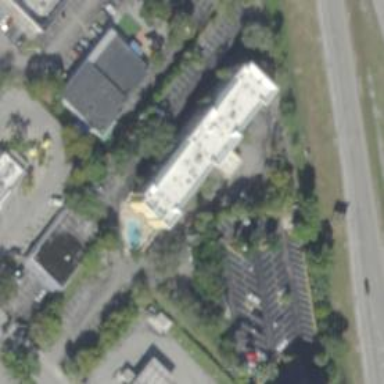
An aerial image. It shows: Hotel building with flat roof.